Question: I have a table named testimonial . The table structure is as follows.

But the table dont seem normalized. I would like somthing like.
'''
-----------------------------------
id
trip_id
status
-----------------------------------
'''
And another table as
'''
----------------------------------
id
name
email
website
message
-----------------------------------
'''
But how do I enter the data into them in codeigniter. I have used something like
'''
function add($data){
$this->db->insert('testimonials', $data);
if($this->db->affected_rows()>0){
return TRUE;
}else{
return FALSE;
}
}
'''
What would be the best approach??
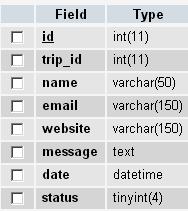
Answer: '''
[TRIP]
trip_id
trip_name
trip_desc
....
[TESTIMONIAL]
testimonial_id
trip_id
testim_name
testim_email
......
function add($data){
$dataTrip = array(
//fill the array the appropriate data
);
//return the last inserted trip_id
$lastTripId = $this->myModel->myFuncToAddTrip($dataTrip);
$dataTestimonial = array(
'trip_id' => $lastTripId,
'testim_name' => $data['testim_name'],
.......
);
if($this->myModel->myFuncAddTestimonial($dataTestimonial)){
//success
}else{
//error
}
}
'''
Use transactions to roll back if at least 1 query fails.
1 trip to many testimonials